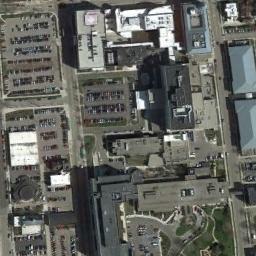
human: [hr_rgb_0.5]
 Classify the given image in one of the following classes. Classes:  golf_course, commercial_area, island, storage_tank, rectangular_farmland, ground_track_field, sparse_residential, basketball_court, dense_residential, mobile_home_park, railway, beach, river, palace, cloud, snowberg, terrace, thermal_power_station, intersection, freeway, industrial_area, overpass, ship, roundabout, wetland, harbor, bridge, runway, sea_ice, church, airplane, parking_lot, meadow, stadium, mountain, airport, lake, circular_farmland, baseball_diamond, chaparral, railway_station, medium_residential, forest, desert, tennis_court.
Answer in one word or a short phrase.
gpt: commercial_area